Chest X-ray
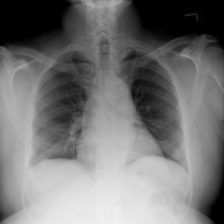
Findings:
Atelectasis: negative
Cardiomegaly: negative
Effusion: negative
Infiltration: negative
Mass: negative
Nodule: negative
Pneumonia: negative
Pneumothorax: negative
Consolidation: negative
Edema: negative
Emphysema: negative
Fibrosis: negative
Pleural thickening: negative
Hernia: negative